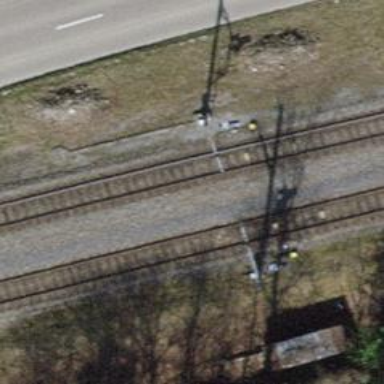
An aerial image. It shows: Railway signal.